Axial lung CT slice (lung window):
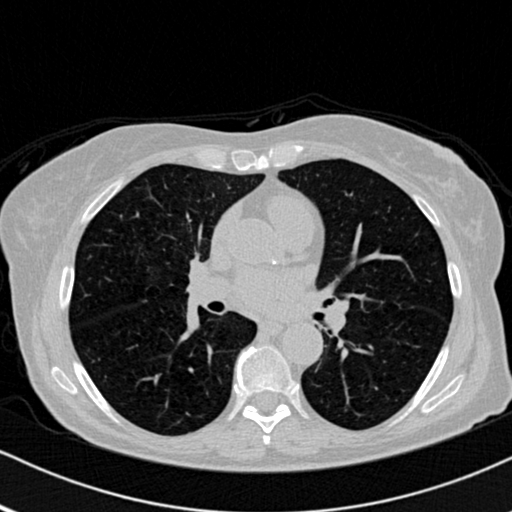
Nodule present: no